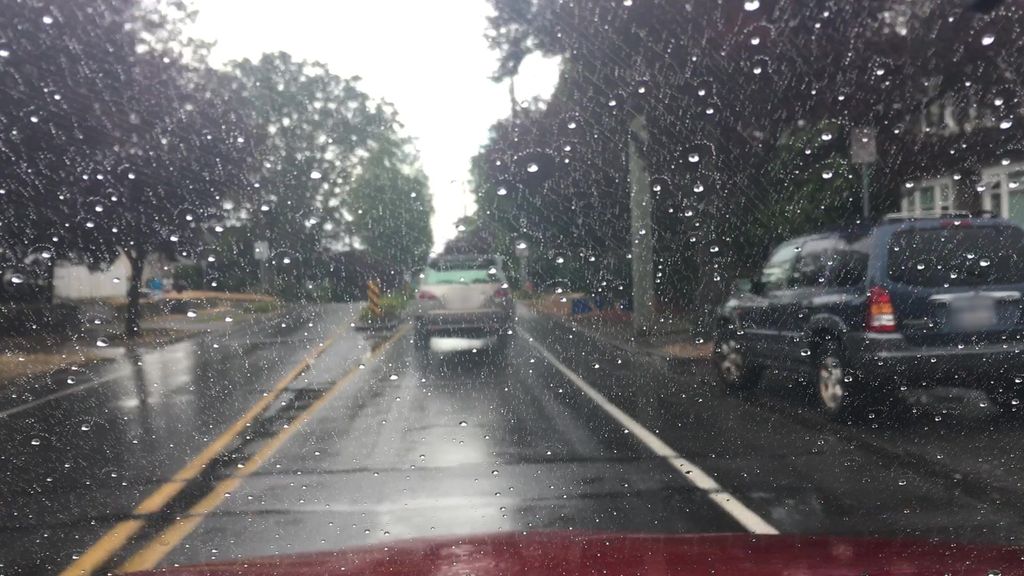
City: victoria